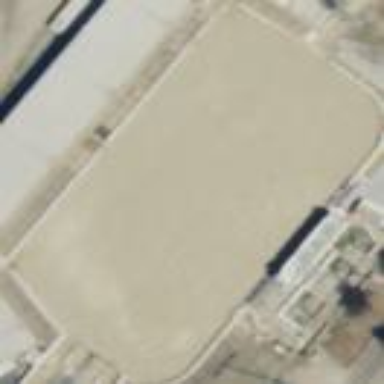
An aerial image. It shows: Equestrian pitch for leisure land activities.